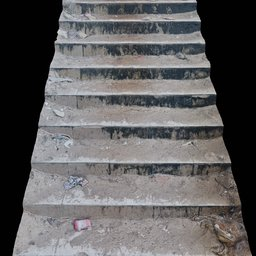
Label: architecture